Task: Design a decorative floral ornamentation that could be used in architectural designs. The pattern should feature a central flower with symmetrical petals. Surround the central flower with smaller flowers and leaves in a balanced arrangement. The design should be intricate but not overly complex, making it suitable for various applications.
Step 305:
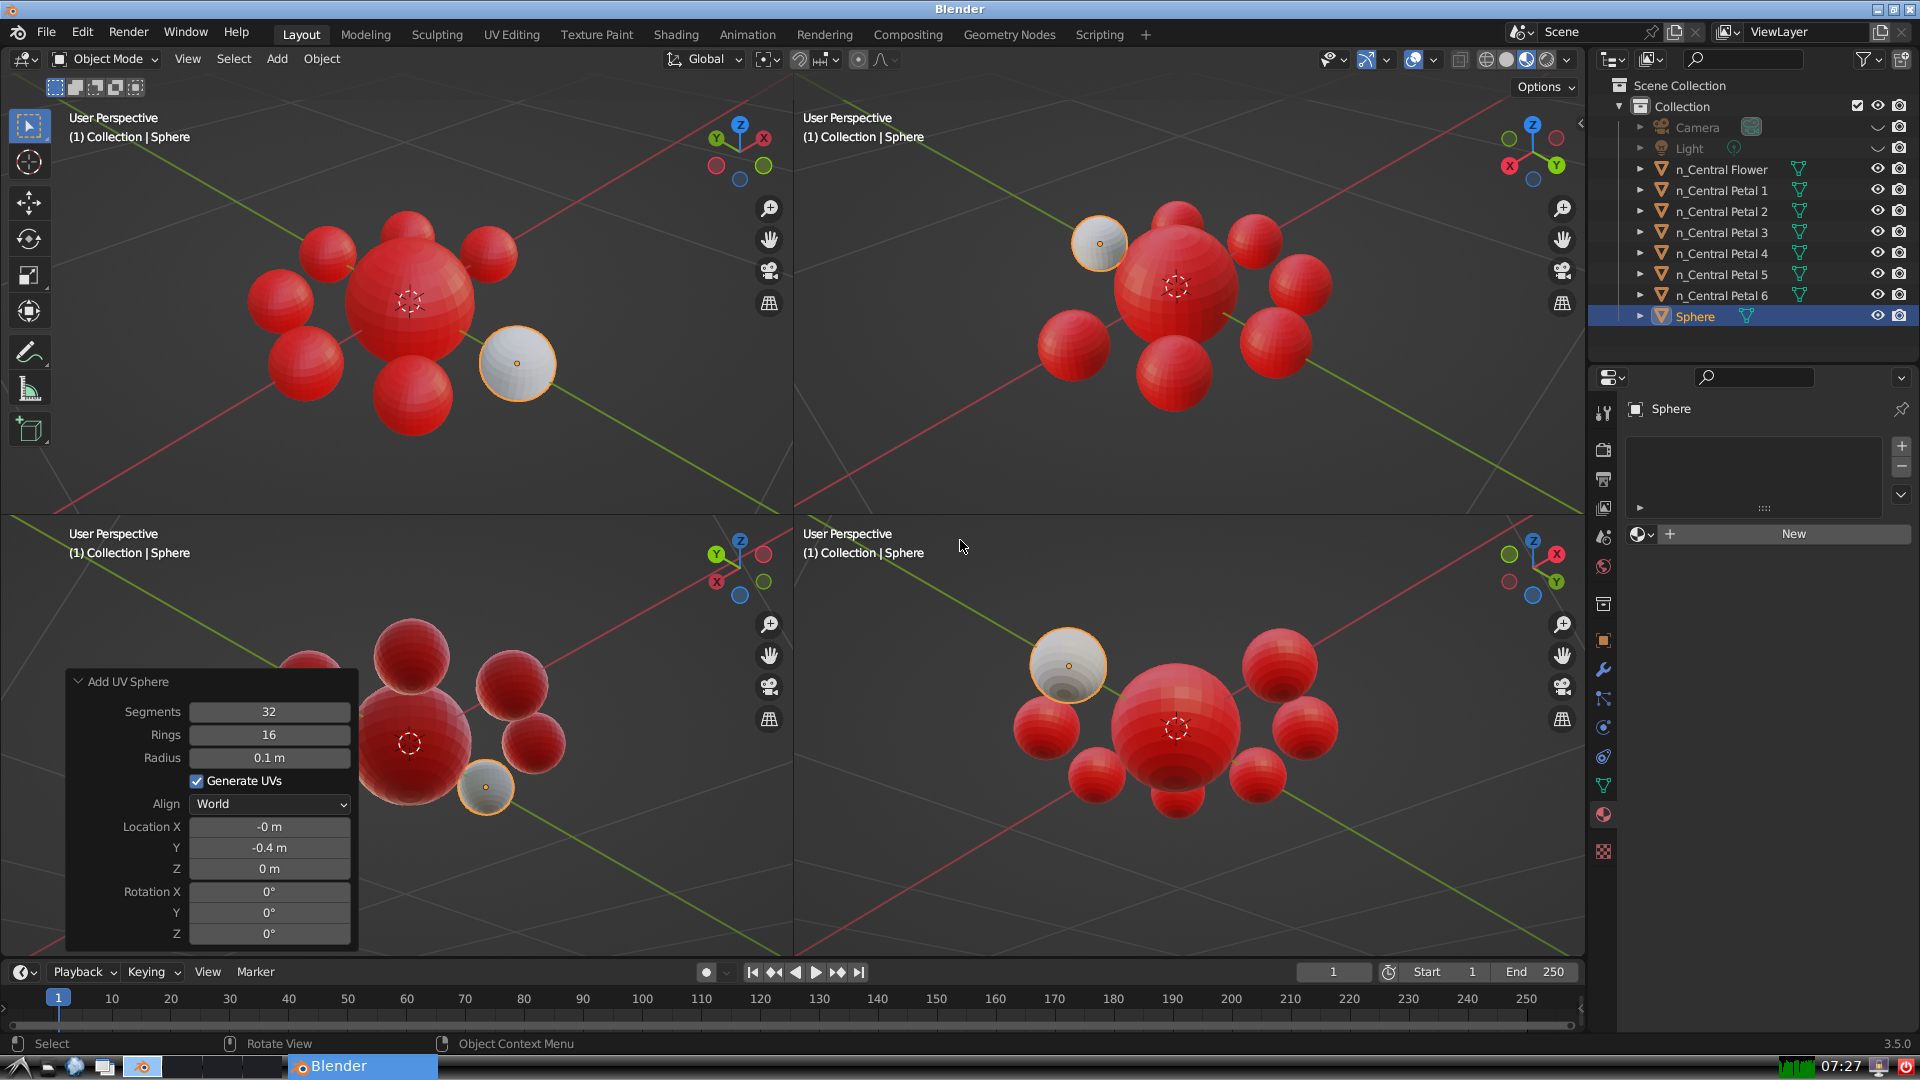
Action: {"key_press": ['Ctrl, Home']}